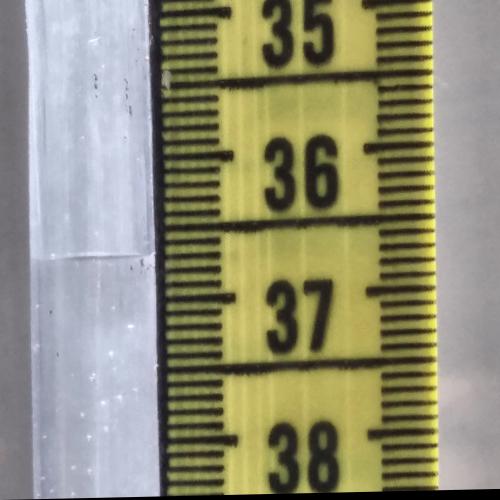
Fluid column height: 36.7 cm